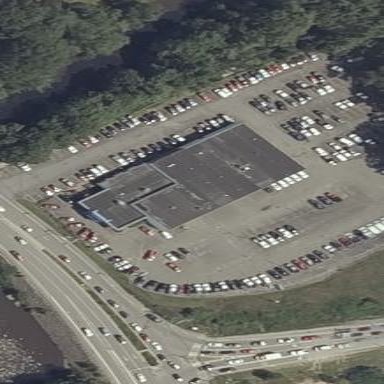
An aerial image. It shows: Building that houses car shop.